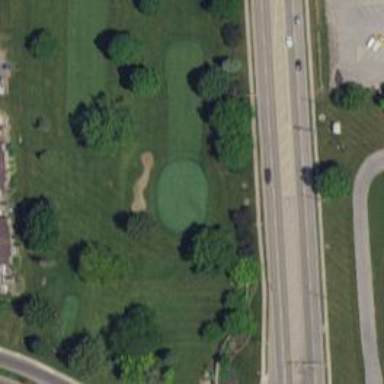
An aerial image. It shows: Golf hole.